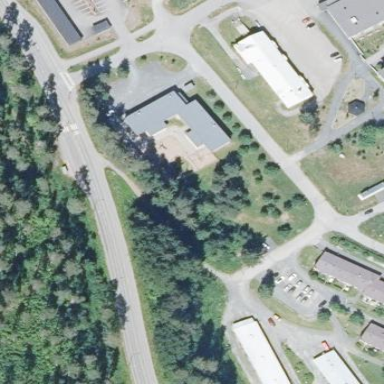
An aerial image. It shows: Kindergarten.